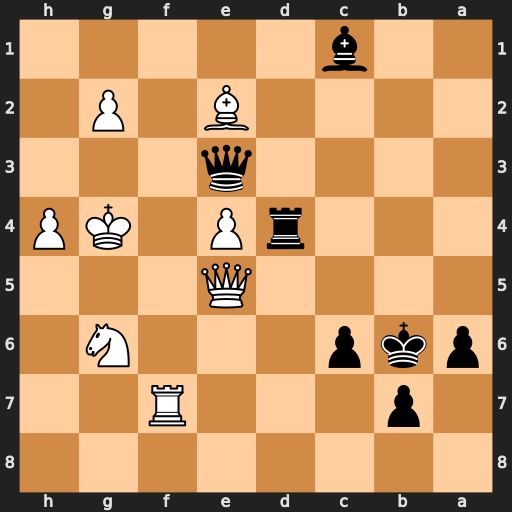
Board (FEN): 8/1p3R2/pkp3N1/4Q3/3rP1KP/4q3/4B1P1/2b5
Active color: b
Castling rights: -
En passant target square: -
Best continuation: Rxe4+ Kf5 Rxe5+